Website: slack
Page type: newsletter-management
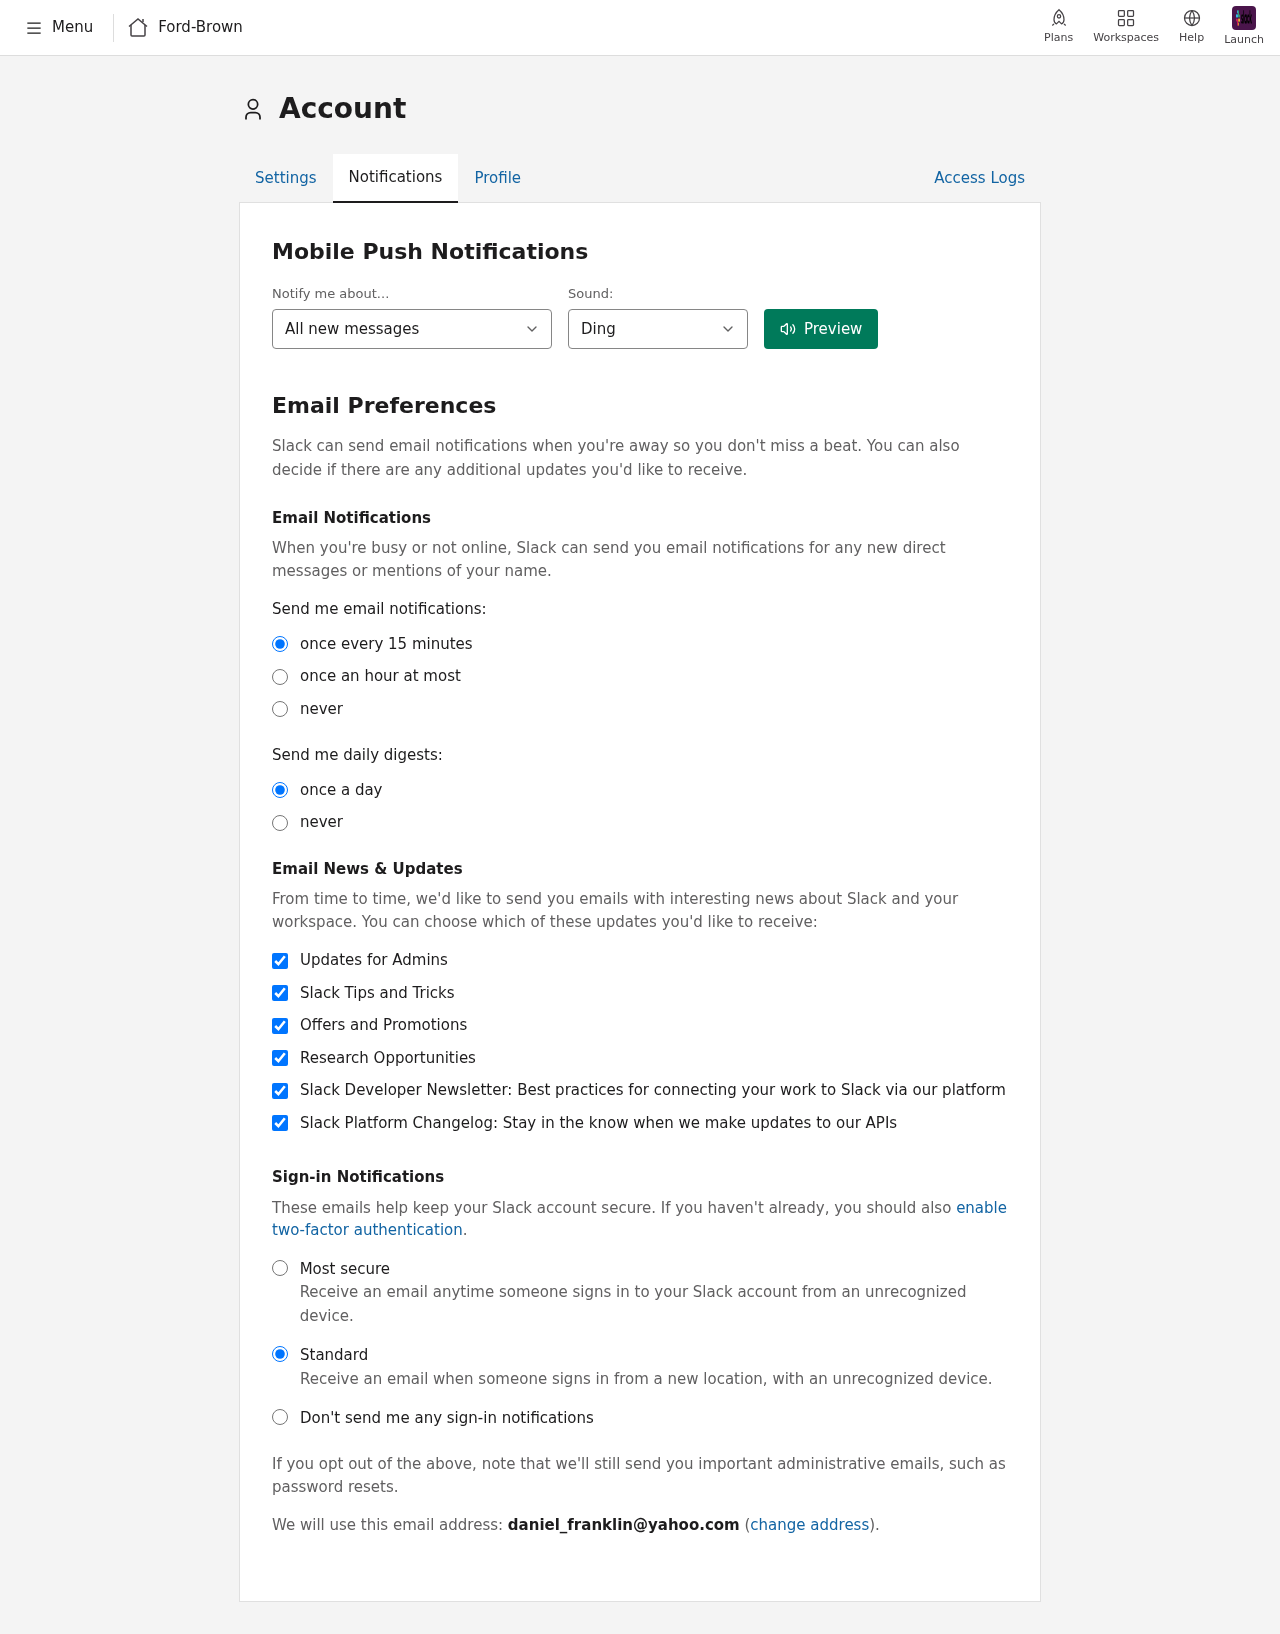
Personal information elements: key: PII_COMPANY
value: Ford-Brown
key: PII_EMAIL
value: daniel_franklin@yahoo.com